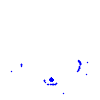
Particle: pion